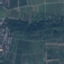
Land use / land cover: PermanentCrop